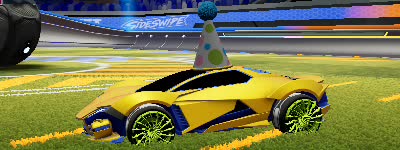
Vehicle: werewolf